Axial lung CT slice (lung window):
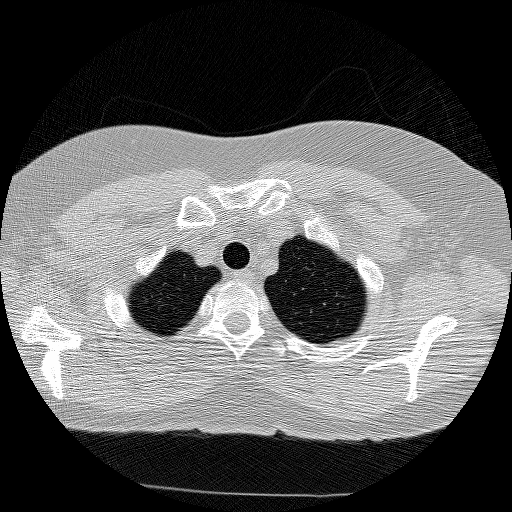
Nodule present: no